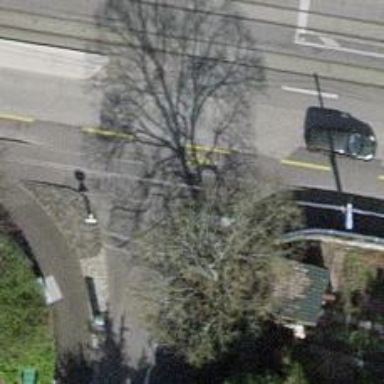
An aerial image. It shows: Unmarked crossing on the road.